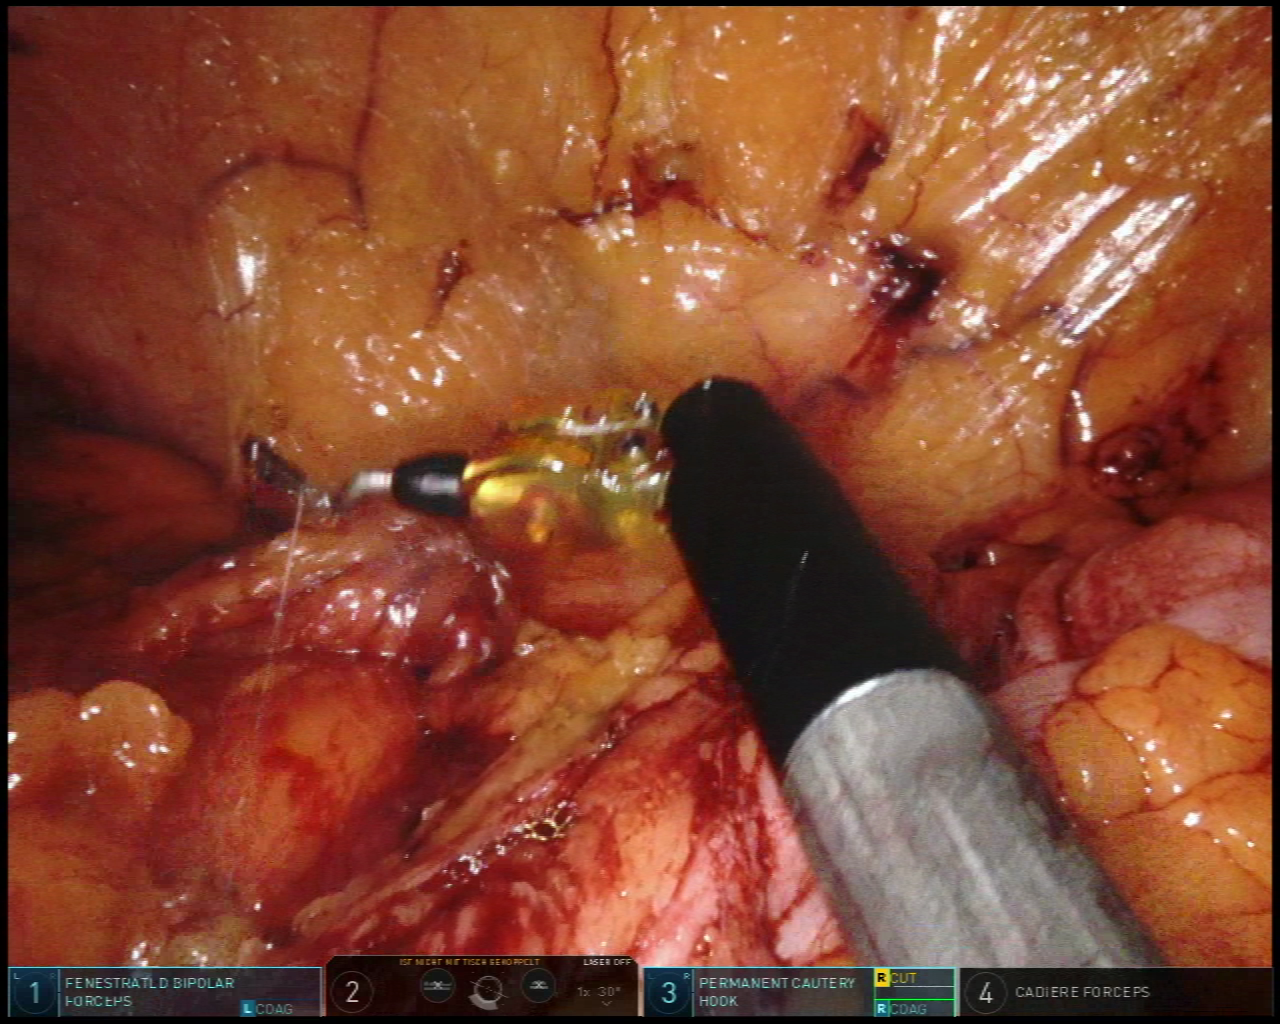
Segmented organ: colon
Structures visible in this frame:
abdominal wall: yes
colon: yes
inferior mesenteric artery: no
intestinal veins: no
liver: no
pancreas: no
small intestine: no
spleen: no
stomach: no
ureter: no
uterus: no
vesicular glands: no